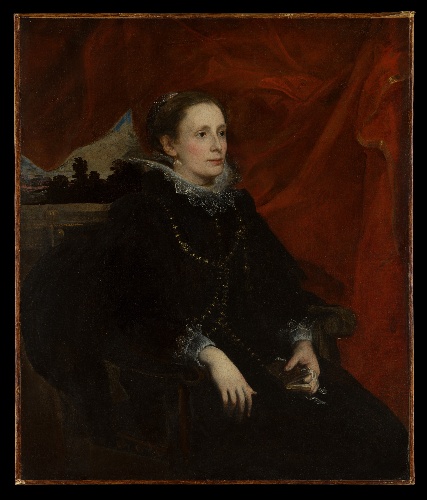
Title: Portrait of a Woman, Called the Marchesa Durazzo
Artist: Anthony van Dyck
Artist bio: Flemish, Antwerp 1599–1641 London
Date: probably ca. 1622–25
Object type: Painting
Classification: Paintings
Medium: Oil on canvas
Dimensions: 44 5/8 x 37 3/4 in. (113.3 x 95.9 cm)
Department: European Paintings
Credit line: Bequest of Benjamin Altman, 1913
Accession year: 1914
Repository: Metropolitan Museum of Art, New York, NY
Tags: Portraits|Women